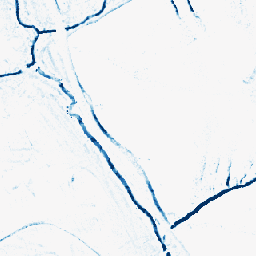
Category: morphological
Decomposition family: morphological_rect
Decomposition parameters: operation: closing
width: 5
height: 5
Upsampling method: nearest
Upsampling parameters: scale: 8
Upsampling scale: 8